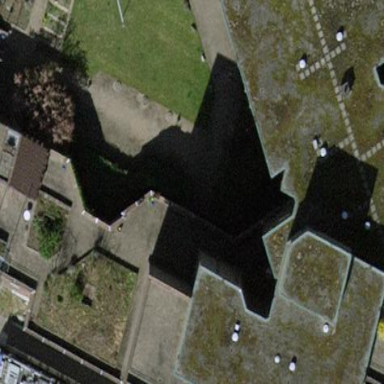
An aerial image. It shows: Residential building with flat roof.